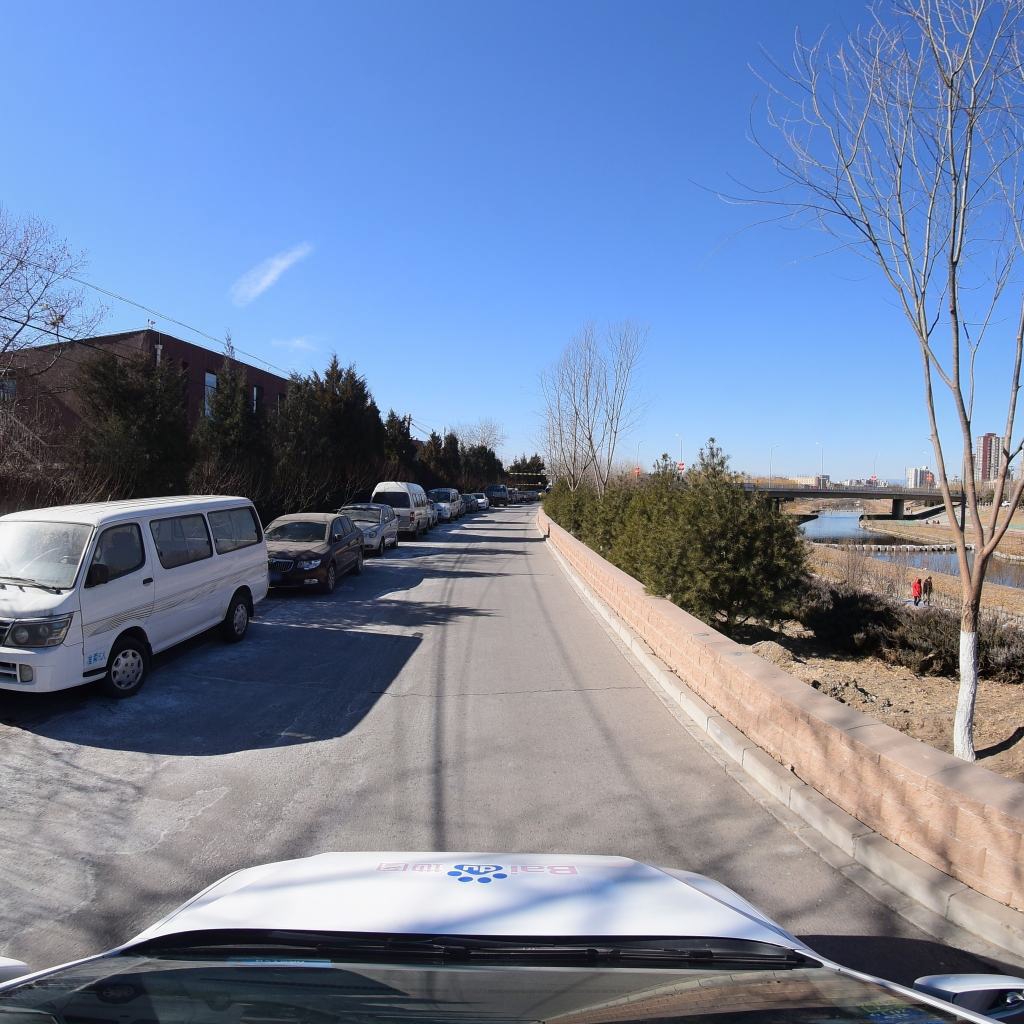
Region: Fengtai
Road damage annotations: transverse crack